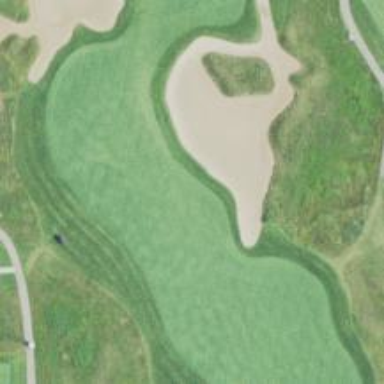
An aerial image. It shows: Sand bunker on golf course.